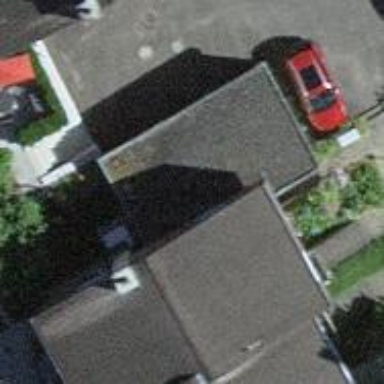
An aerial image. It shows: Garage building.